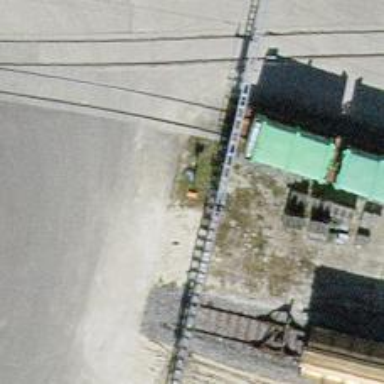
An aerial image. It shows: Pole supporting pipeline marker with roof cover.